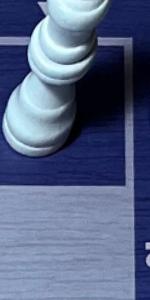
Label: Empty